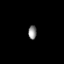
Tissue: prostate
Cell type: Epithelial cells
Senescence score: 0.3602
Nuclear area (px): 115
Mean DAPI intensity: 134.93